Question: I have the following code:
'''
NSDateFormatter *dateFormater = [[NSDateFormatter alloc] init];
[dateFormater setDateFormat:@"yyyy-MM-DD HH:mm:ss"];
[dateFormater setLocale:[NSLocale currentLocale]];
[dateFormater setTimeZone:[NSTimeZone systemTimeZone]];
NSDate *localDate = [dateFormater dateFromString:localUpdate];
NSDate *serverDate = [dateFormater dateFromString:serverUpdate];
'''
The input strings for localUpdate and serverUpdate are:
'''
2014-01-31 23:42:17
2014-02-01 00:09:37
'''
When converting those from NSString to NSDate, the second one is 2 months behind?
'''
2014-01-31 22:42:17 +0000
2013-12-31 23:09:37 +0000
'''
Can anyone explain this?

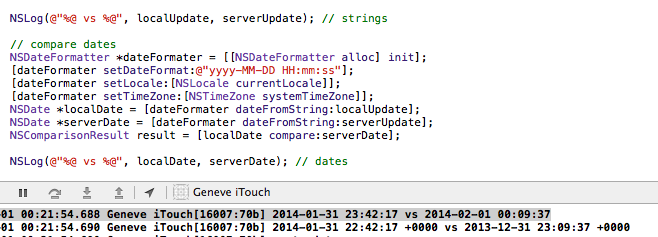
Answer: check this line:
'''
[dateFormater setDateFormat:@"yyyy-MM-DD HH:mm:ss"];
'''
the correct date format is @"yyyy-MM-dd HH:mm:ss" with "dd" not "DD"
I had the same problem once... and if the date format it's incorrect, when you use the dateFormatter, it will subtract or add one month to the date.